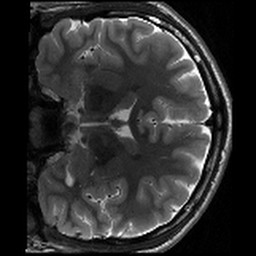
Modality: T2w
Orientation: coronal
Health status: healthy
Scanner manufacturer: siemens
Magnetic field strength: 3 T
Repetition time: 8.02 s
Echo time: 0.08 s